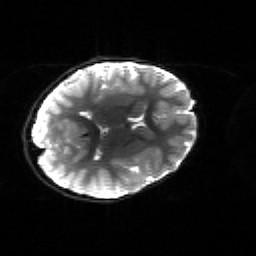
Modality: sbref
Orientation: axial
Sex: female
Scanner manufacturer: siemens
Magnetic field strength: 3 T
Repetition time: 5 s
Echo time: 0.071 s